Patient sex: M
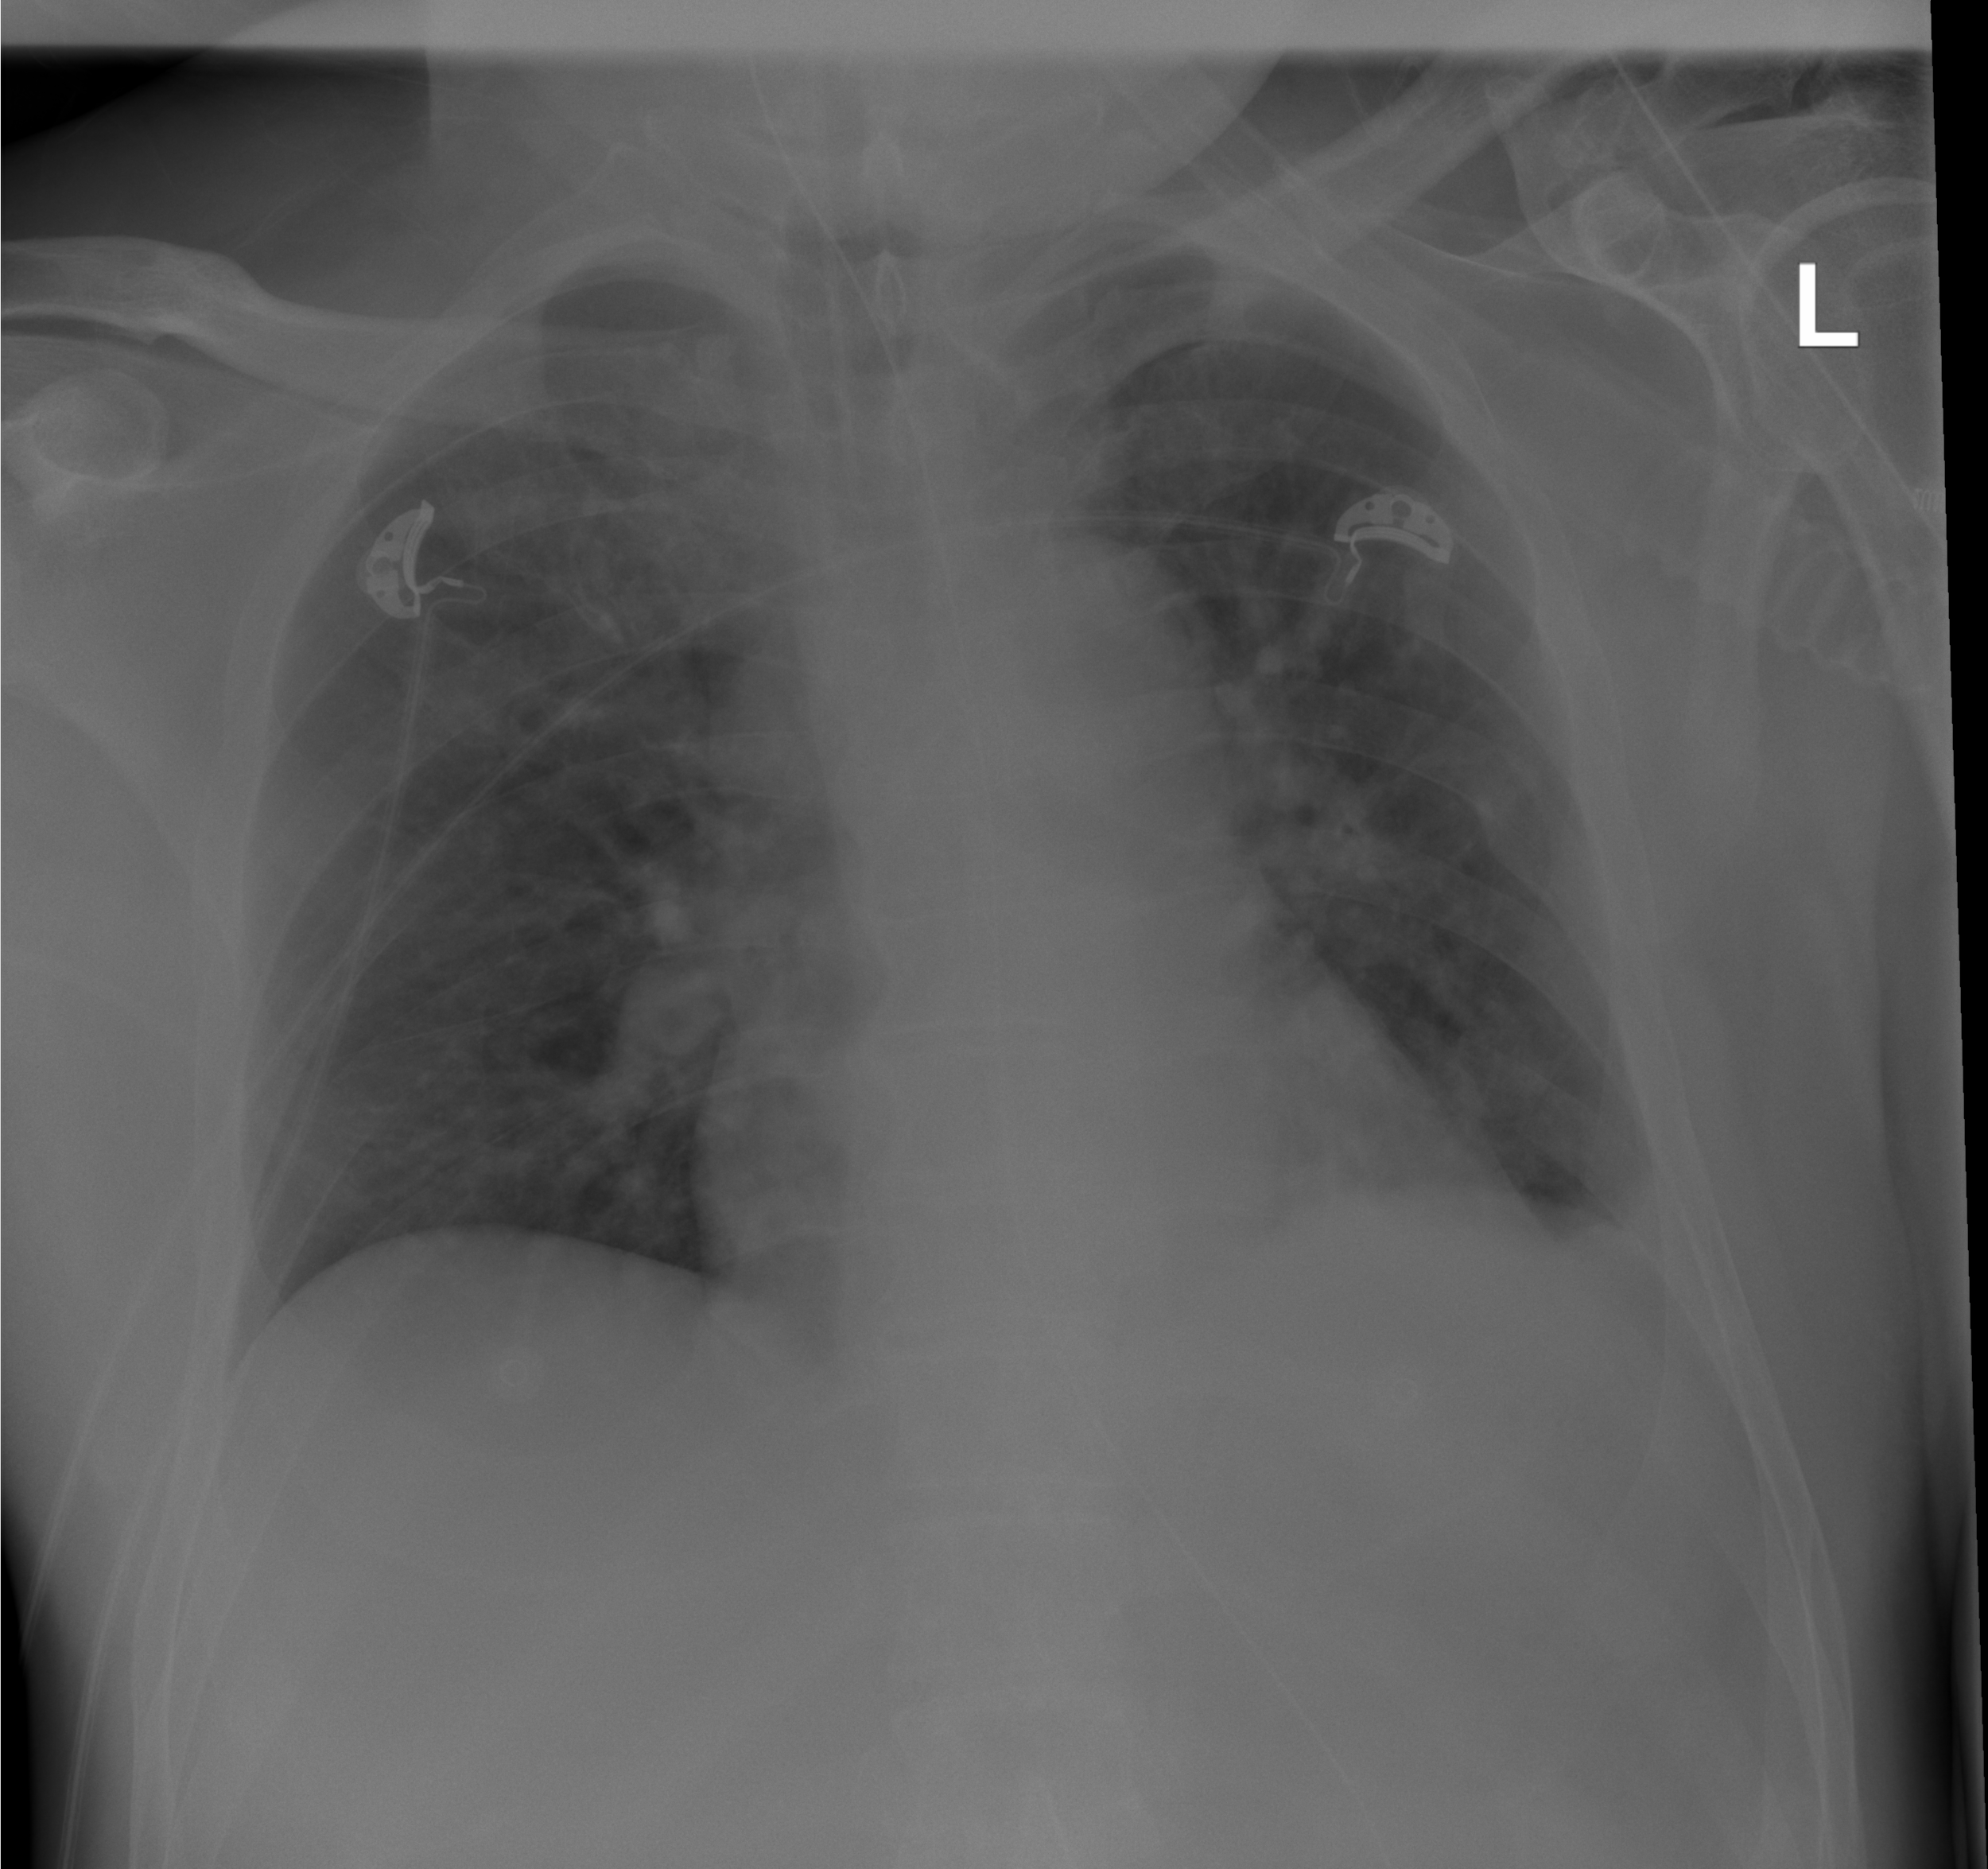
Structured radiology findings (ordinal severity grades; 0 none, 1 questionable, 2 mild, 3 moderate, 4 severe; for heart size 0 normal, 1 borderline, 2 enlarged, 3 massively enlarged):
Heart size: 1
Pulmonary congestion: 2
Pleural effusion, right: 0
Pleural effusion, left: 2
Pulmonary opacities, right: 0
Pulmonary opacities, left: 0
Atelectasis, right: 0
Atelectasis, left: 2